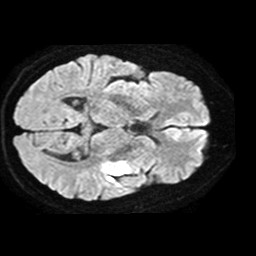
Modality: TRACE
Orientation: axial
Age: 51
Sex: male
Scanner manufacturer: philips
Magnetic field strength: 1.5 T
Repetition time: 3.627 s
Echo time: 0.09326 s